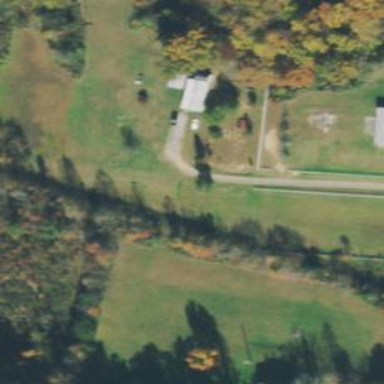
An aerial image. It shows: Driveway.